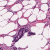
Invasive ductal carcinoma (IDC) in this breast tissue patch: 1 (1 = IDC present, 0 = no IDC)